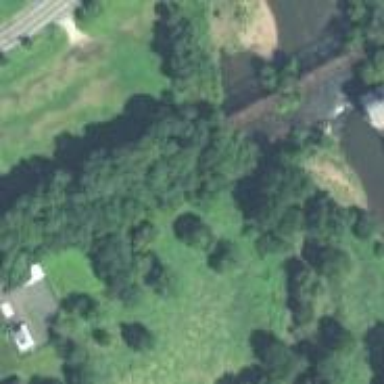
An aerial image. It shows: Bridge supported by abutments.